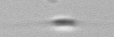
Label: Cylindrotheca_morphotype1